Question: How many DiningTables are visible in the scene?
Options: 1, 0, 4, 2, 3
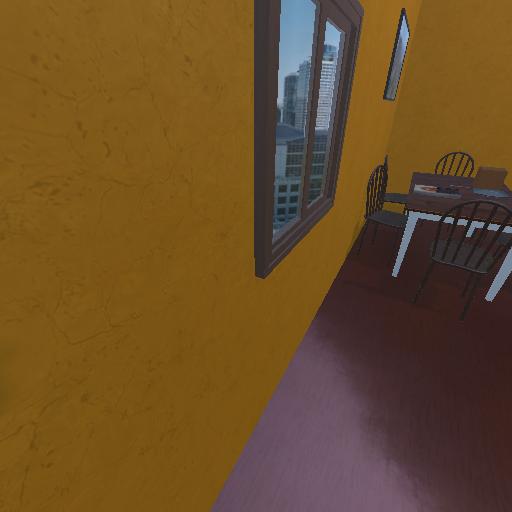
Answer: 1